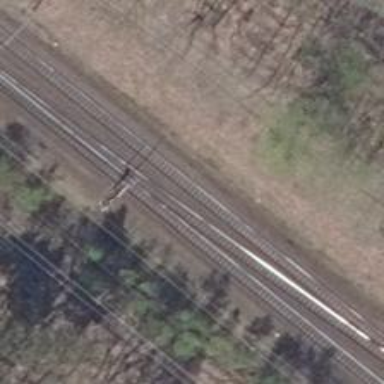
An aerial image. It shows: Railway track with contact line for electrification.